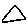
Label: triangle